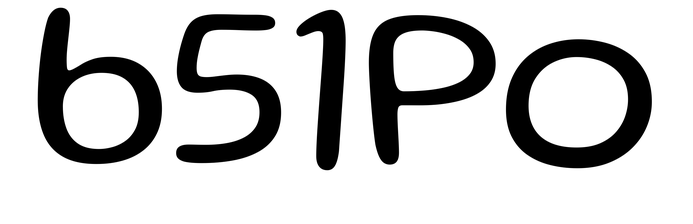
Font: Gluten_Light